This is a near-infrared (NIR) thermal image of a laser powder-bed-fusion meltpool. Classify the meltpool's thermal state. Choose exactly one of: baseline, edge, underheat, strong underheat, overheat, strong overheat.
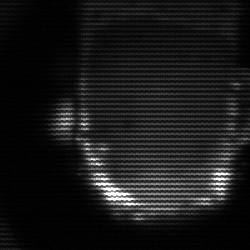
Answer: baseline